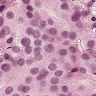
Metastatic tissue present: yes